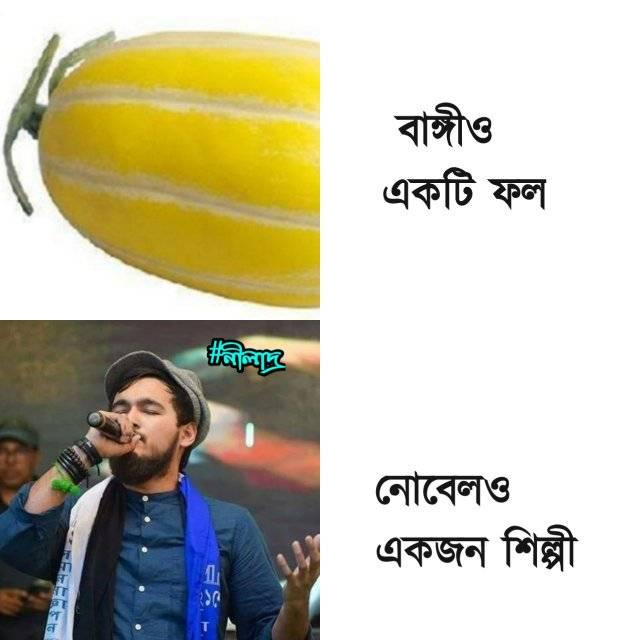
Text: বাঙ্গীও একটি ফল ।নোবেলও একজন শিল্পী
Label: Hate
Hate category: Personal Offence
Targeted group: Individual